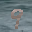
Label: 9